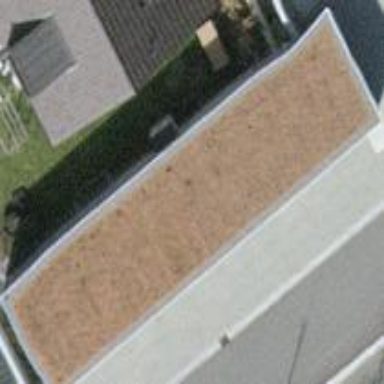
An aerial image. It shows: View of roof of building.